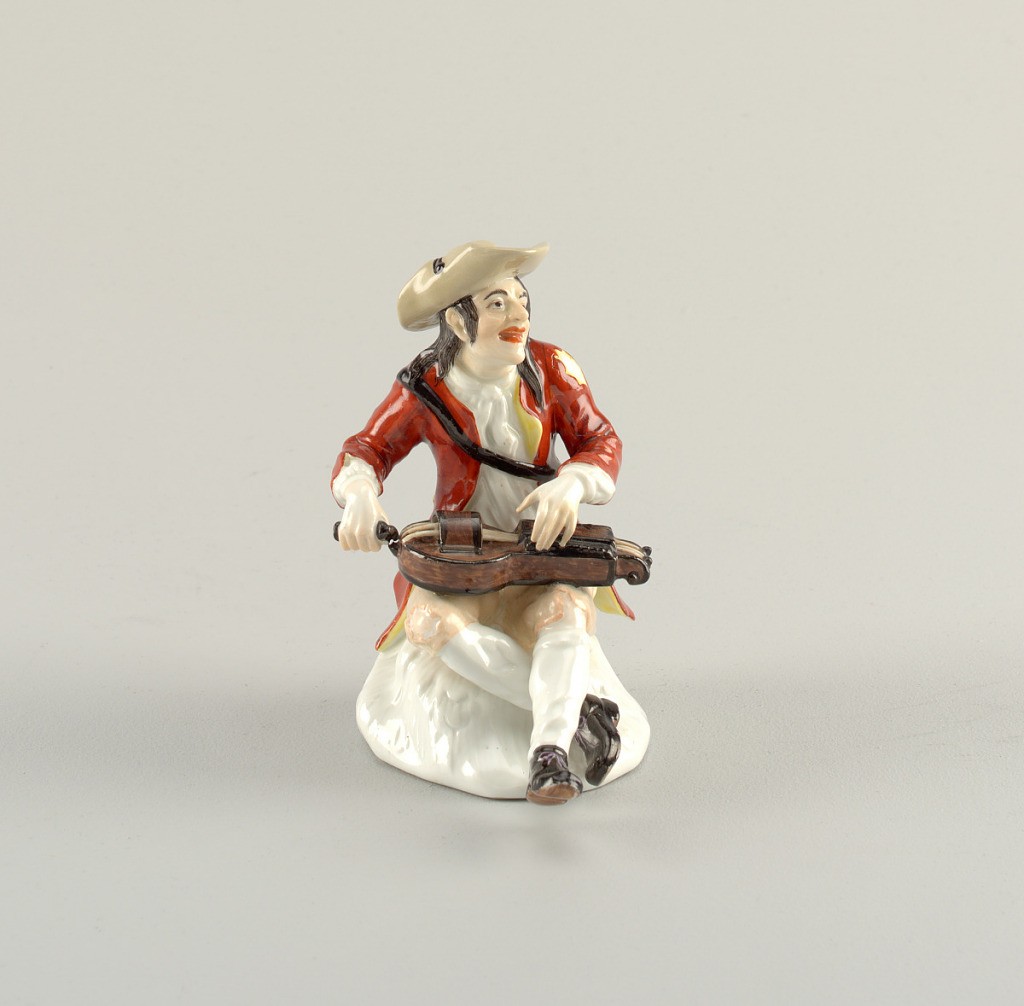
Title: Figure of a Beggar Playing a Hurdy-Gurdy
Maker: Meissen Porcelain Manufactory, German, active from 1710 to the present
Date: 1735–1740
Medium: hard paste porcelain, vitreous enamel
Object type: figure
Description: Smiling musician wearing torn clothing, seated on a white outcrop, playing a hurdy-gurdy.